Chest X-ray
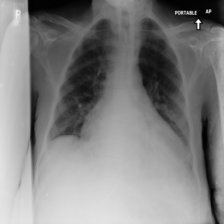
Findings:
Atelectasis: negative
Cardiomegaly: positive
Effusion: positive
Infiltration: negative
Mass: negative
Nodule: negative
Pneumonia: negative
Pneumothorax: negative
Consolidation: negative
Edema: negative
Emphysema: negative
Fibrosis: negative
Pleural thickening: negative
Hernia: negative